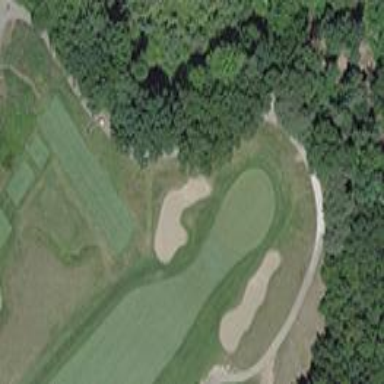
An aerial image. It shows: Area of rough grass used for golf.